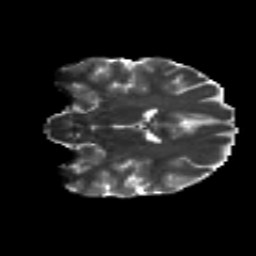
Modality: T2w
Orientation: coronal
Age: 20
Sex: female
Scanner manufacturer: siemens
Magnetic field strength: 3 T
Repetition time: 8.8 s
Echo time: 0.085 s